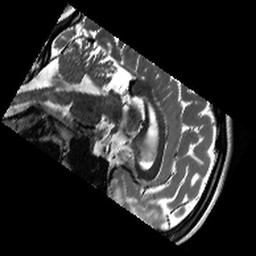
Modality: T2w
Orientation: sagittal